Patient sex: F
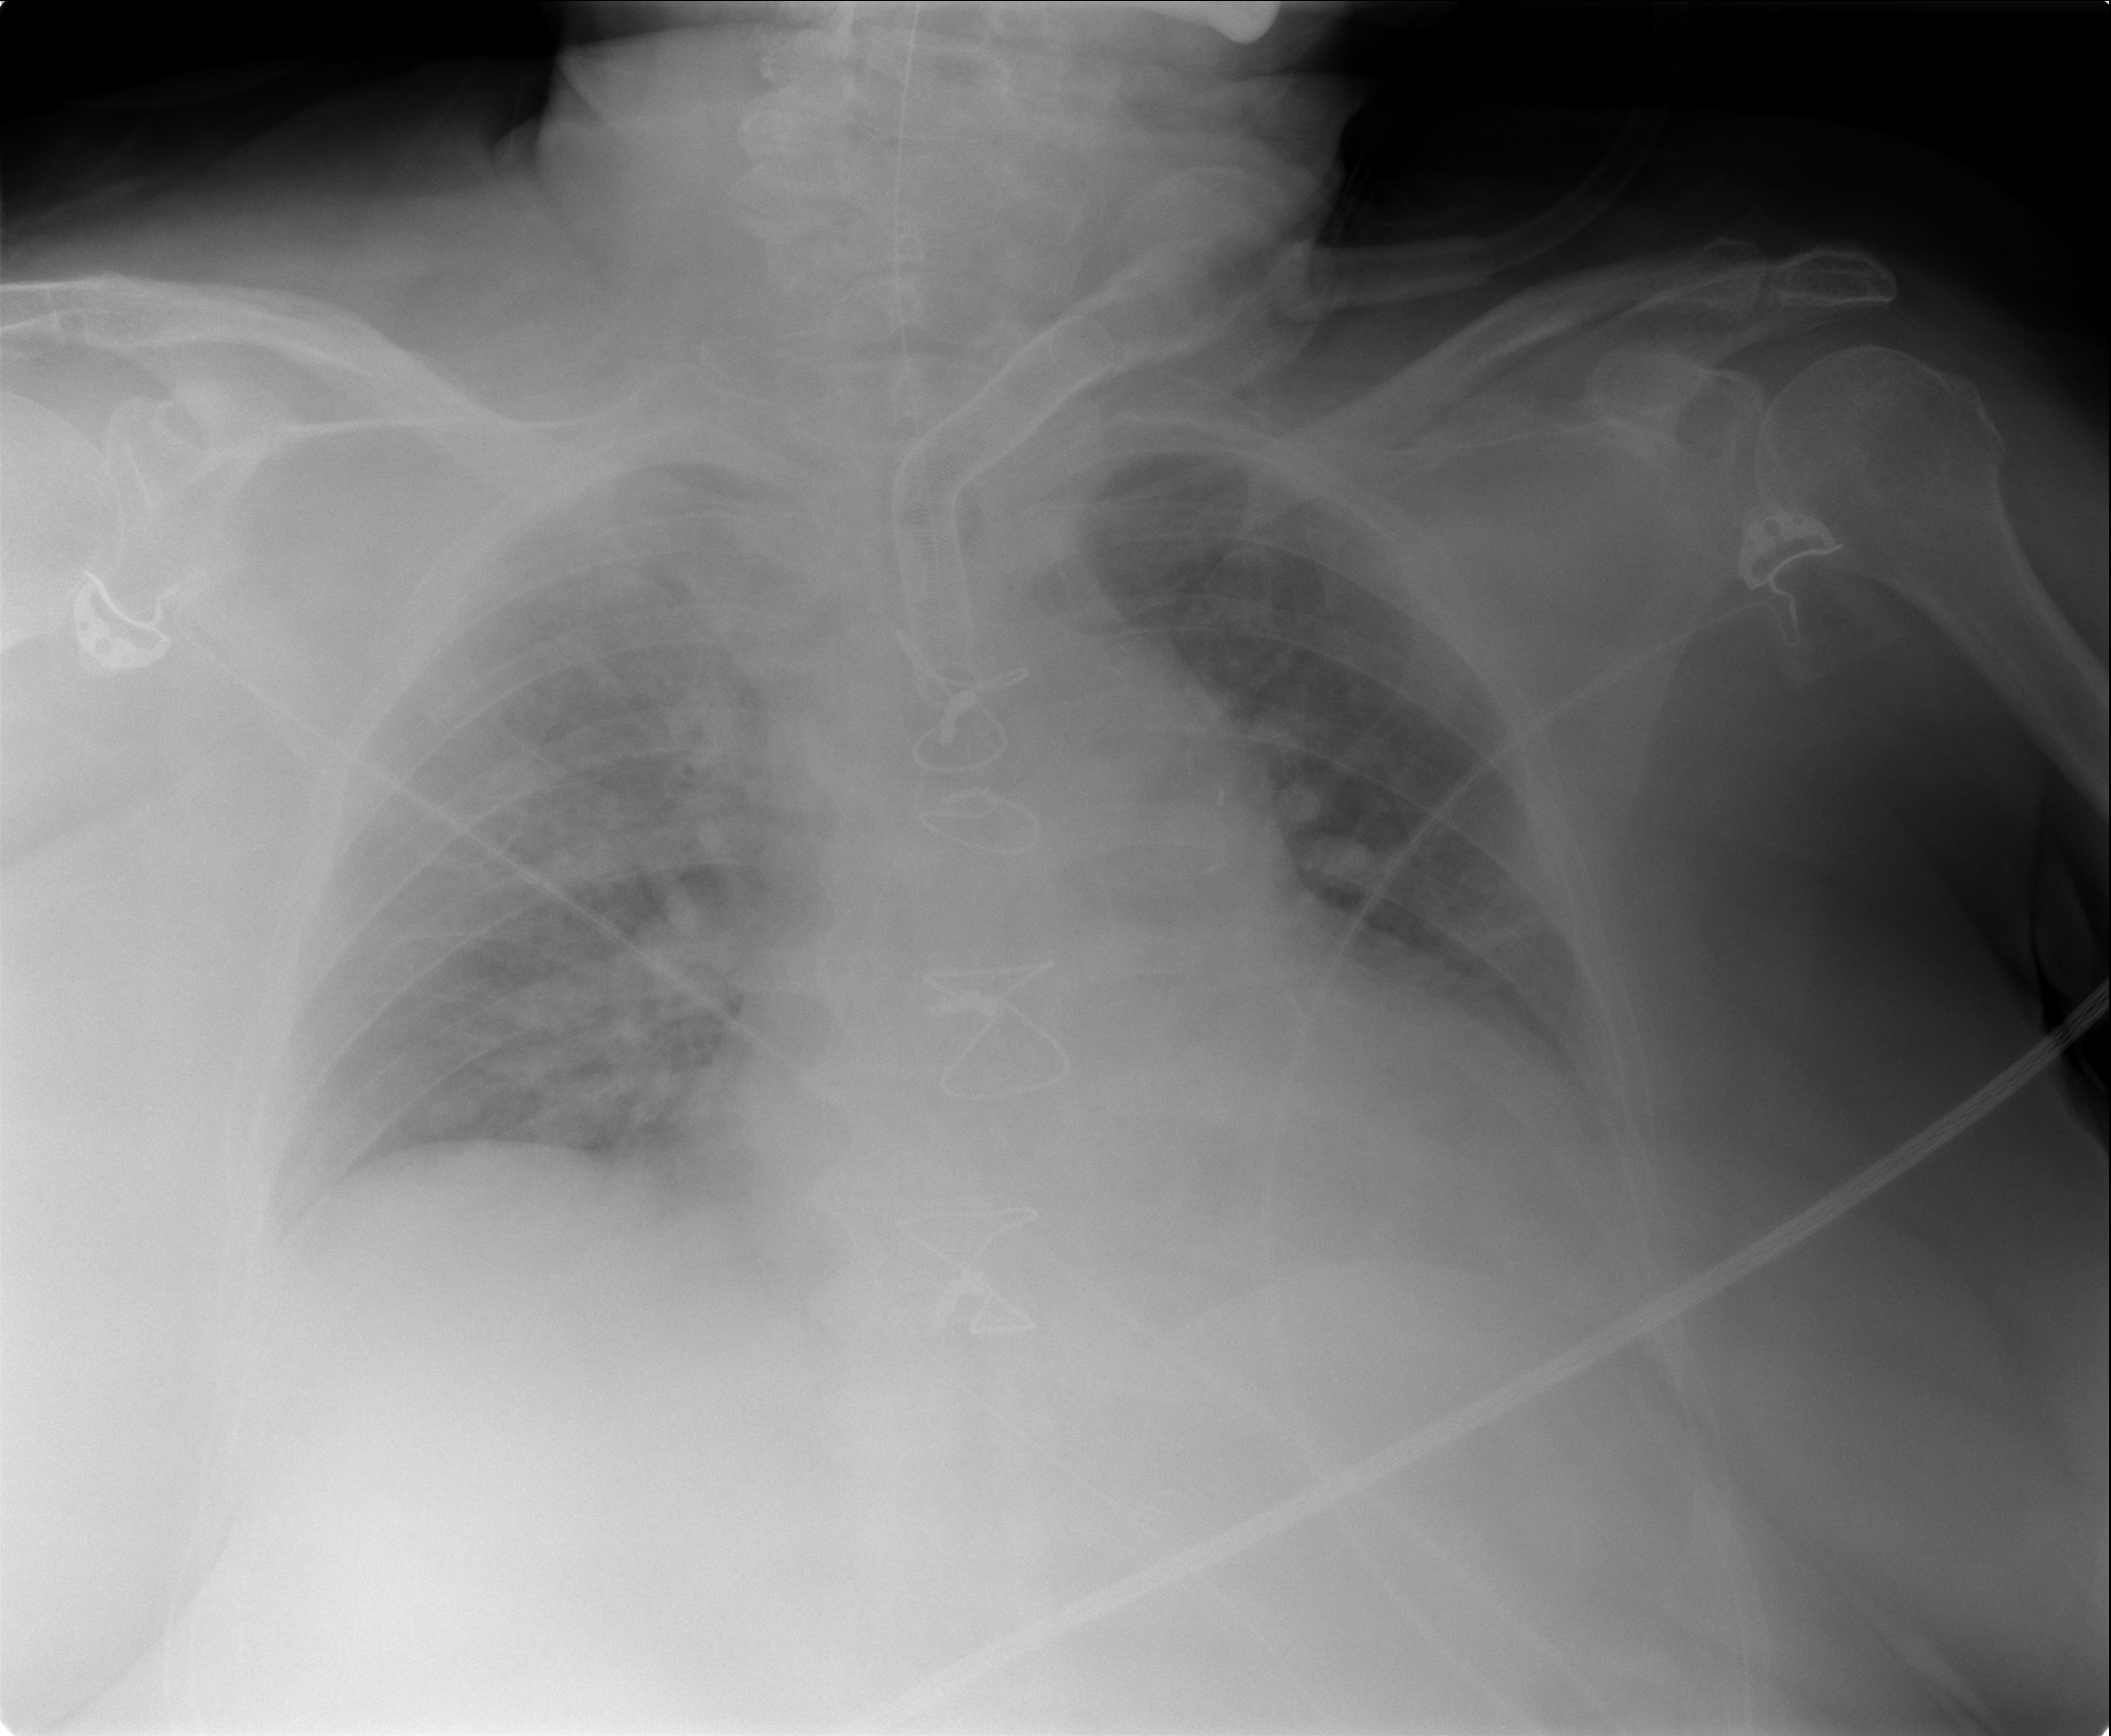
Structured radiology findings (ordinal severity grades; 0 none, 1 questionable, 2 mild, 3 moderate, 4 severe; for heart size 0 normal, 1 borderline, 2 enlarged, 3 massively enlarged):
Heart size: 2
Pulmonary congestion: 3
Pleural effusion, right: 2
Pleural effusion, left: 2
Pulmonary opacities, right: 2
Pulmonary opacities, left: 2
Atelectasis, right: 2
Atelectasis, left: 2